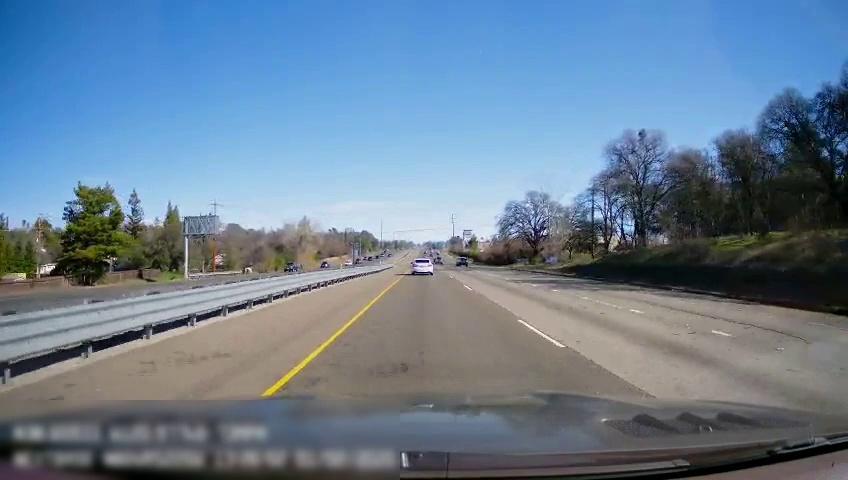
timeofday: Day
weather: Sunny
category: Drivable Space
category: Drivable Space
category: Vehicles | SUV
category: Vehicles | Other LV
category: Vehicles | SUV
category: Vehicles | Car
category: Vehicles | SUV
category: Lanes | Current Lane
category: Lanes | Current Lane
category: Lanes | Alternate Lane
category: Lanes | Alternate Lane